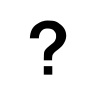
Cursor type: help
OS/theme: linux-apple-cursor
Variant: black